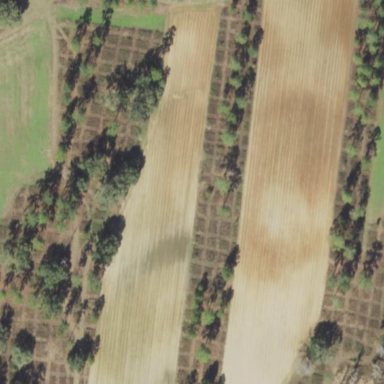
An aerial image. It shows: Orchard.